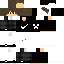
A female skeleton skin with dark skin, wearing brown bald dressed in a black hoodie and black pants, featuring a closed mouth.